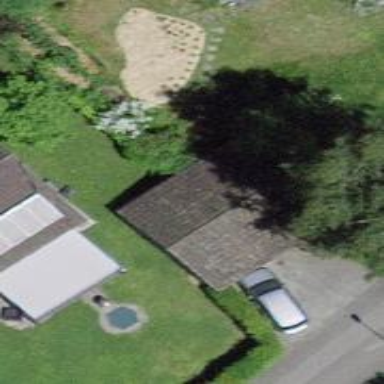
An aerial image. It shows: Garage with roof made of roof tiles.